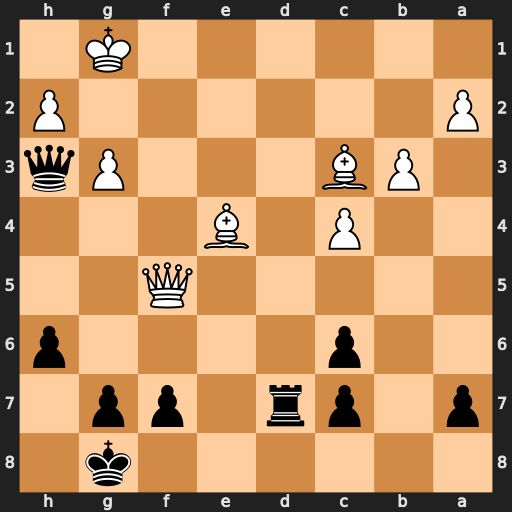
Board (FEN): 6k1/p1pr1pp1/2p4p/5Q2/2P1B3/1PB3Pq/P6P/6K1
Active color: b
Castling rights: -
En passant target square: -
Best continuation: Rd1+ Kf2 Rf1+